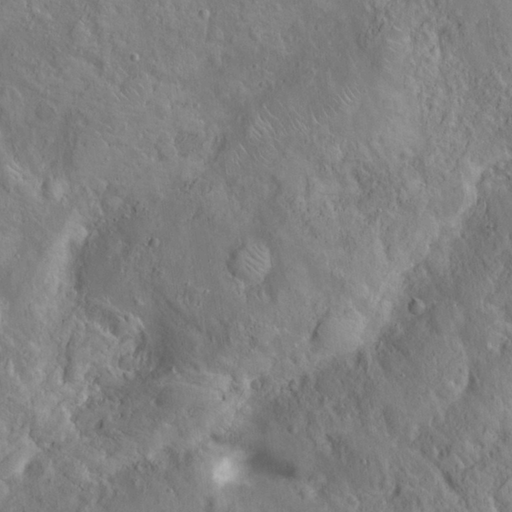
Classes present: Background, Cone